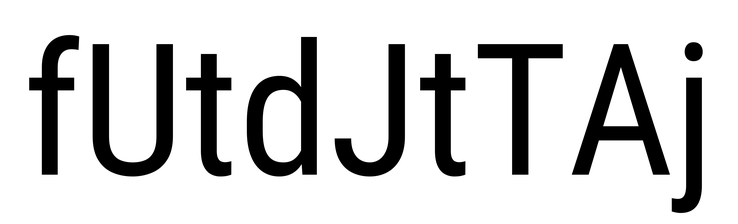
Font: Roboto_Condensed_Regular